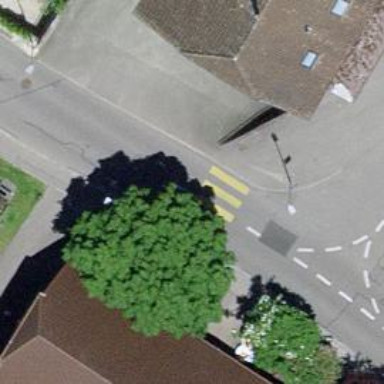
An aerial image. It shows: Marked road crossing.